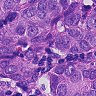
Metastatic tissue present: yes